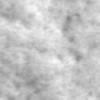
Label: no_change